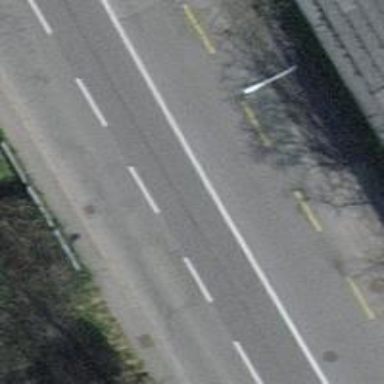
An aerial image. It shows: Asphalt road with primary highway designation and dedicated cycle lane on the left.